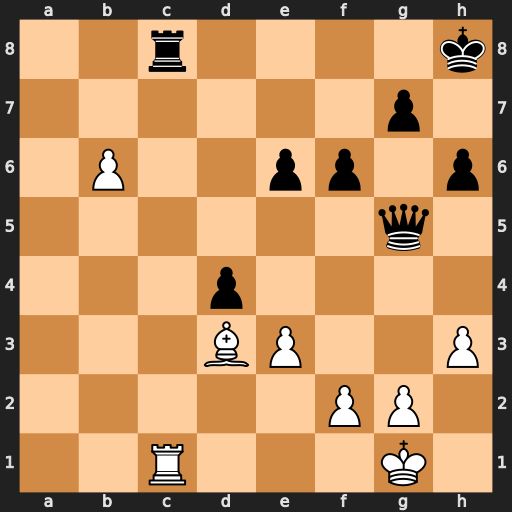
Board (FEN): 2r4k/6p1/1P2pp1p/6q1/3p4/3BP2P/5PP1/2R3K1
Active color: w
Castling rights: -
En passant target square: -
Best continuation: Rxc8#